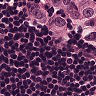
Metastatic tissue present: yes